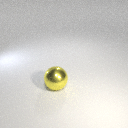
large yellow metal sphere